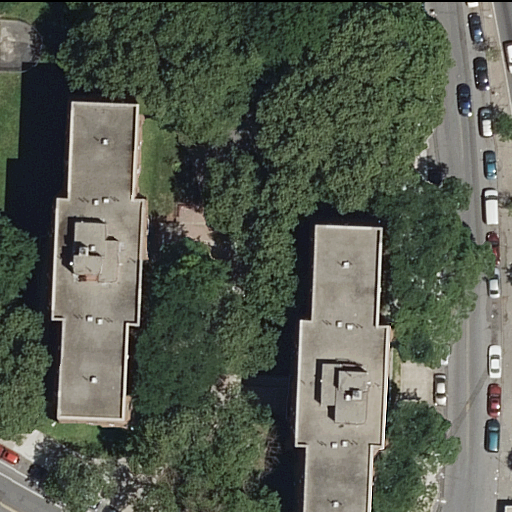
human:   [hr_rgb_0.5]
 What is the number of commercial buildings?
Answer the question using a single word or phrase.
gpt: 0

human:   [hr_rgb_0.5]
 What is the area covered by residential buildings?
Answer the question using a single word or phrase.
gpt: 1015m2

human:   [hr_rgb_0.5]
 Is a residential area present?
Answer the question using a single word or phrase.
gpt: yes

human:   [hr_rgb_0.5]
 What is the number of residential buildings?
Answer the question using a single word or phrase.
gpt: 2

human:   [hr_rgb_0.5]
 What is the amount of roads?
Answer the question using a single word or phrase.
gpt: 5

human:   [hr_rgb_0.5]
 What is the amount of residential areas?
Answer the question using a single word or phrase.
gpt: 1

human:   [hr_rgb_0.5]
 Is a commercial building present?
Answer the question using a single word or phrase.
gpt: no

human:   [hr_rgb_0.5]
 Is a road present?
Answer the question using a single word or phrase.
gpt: yes

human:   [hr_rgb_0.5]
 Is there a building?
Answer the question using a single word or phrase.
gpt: yes

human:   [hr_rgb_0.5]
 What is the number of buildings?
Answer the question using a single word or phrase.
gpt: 2

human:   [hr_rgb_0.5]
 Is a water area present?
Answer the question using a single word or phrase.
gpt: no

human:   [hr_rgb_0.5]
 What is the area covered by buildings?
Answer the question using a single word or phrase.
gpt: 1015m2

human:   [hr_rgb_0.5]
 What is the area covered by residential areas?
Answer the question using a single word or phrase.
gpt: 5342m2

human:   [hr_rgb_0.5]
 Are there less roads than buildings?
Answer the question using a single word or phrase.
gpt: no

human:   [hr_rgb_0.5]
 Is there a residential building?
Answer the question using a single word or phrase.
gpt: yes

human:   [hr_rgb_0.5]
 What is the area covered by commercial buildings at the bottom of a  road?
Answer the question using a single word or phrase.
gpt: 0m2

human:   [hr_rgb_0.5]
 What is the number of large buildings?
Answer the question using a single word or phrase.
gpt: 1

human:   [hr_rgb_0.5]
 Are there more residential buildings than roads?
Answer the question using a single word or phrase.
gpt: no

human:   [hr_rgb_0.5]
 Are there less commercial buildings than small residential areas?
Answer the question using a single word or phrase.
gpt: no

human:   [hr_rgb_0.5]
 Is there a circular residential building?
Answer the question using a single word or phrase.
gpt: no

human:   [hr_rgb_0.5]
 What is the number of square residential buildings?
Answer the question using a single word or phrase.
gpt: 0

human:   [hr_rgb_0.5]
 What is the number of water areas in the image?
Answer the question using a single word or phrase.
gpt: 0

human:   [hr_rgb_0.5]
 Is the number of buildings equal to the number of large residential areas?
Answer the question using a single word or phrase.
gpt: no

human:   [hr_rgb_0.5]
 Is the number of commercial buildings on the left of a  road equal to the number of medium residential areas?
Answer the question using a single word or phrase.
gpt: yes

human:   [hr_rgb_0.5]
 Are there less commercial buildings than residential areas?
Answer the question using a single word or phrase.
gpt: yes

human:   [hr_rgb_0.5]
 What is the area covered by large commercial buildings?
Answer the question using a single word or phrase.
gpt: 0m2

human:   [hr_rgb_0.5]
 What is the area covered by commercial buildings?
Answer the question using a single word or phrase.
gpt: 0m2

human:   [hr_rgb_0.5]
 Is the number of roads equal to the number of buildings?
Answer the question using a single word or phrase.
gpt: no

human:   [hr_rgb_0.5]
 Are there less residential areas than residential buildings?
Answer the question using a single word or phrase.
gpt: yes

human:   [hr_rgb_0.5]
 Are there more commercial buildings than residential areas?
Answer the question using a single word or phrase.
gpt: no

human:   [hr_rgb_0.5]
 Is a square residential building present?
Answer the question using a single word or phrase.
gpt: no

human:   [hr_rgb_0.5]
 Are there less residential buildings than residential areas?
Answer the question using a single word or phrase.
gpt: no

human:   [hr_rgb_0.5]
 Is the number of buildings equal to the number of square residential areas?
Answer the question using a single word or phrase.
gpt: no

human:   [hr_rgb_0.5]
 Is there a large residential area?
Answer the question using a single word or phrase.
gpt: yes

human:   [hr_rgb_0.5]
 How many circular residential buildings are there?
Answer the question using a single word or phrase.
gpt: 0

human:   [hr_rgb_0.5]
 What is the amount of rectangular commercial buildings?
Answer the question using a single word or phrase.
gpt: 0

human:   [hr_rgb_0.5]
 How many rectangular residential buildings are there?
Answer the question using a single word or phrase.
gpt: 1

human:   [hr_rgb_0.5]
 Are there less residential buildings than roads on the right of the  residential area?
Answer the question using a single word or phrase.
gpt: yes

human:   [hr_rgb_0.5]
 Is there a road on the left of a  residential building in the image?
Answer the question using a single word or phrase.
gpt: yes

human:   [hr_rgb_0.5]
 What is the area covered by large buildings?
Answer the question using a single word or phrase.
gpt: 937m2

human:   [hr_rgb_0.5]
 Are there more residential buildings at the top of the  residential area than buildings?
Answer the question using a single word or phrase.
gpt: no

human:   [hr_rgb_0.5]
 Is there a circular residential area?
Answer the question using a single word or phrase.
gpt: no

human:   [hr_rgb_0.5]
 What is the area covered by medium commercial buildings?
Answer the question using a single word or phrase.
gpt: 0m2

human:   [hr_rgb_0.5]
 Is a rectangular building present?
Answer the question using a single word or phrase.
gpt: yes

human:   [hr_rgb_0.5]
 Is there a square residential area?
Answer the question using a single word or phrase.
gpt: no

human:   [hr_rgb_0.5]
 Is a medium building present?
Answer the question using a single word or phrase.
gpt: no

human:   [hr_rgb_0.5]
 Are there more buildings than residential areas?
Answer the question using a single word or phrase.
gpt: yes

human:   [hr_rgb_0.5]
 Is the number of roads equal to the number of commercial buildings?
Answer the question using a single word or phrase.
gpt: no

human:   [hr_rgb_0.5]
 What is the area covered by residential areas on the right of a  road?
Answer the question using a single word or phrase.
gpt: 0m2

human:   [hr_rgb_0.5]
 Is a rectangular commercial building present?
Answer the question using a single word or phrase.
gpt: no

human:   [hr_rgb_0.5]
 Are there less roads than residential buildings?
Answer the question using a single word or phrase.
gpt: no

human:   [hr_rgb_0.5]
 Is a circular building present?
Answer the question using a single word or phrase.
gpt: no

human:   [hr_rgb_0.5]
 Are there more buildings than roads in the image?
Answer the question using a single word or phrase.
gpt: no

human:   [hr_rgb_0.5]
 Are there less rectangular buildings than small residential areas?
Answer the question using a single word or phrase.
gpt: no

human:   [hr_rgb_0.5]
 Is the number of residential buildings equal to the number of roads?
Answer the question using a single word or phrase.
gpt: no

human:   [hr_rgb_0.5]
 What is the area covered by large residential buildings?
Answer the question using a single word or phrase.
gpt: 937m2

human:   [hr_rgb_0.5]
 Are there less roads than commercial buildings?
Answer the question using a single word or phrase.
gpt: no

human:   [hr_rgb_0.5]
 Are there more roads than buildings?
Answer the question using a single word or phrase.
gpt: yes

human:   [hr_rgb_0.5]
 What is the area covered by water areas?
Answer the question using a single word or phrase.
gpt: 0m2

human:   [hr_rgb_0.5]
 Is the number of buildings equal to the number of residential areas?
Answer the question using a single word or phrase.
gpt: no

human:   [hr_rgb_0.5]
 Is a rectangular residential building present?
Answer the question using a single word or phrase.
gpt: yes

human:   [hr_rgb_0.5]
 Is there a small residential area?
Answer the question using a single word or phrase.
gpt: no

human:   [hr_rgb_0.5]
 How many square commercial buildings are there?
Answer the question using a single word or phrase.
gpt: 0

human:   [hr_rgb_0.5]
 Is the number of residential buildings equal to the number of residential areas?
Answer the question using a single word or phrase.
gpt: no